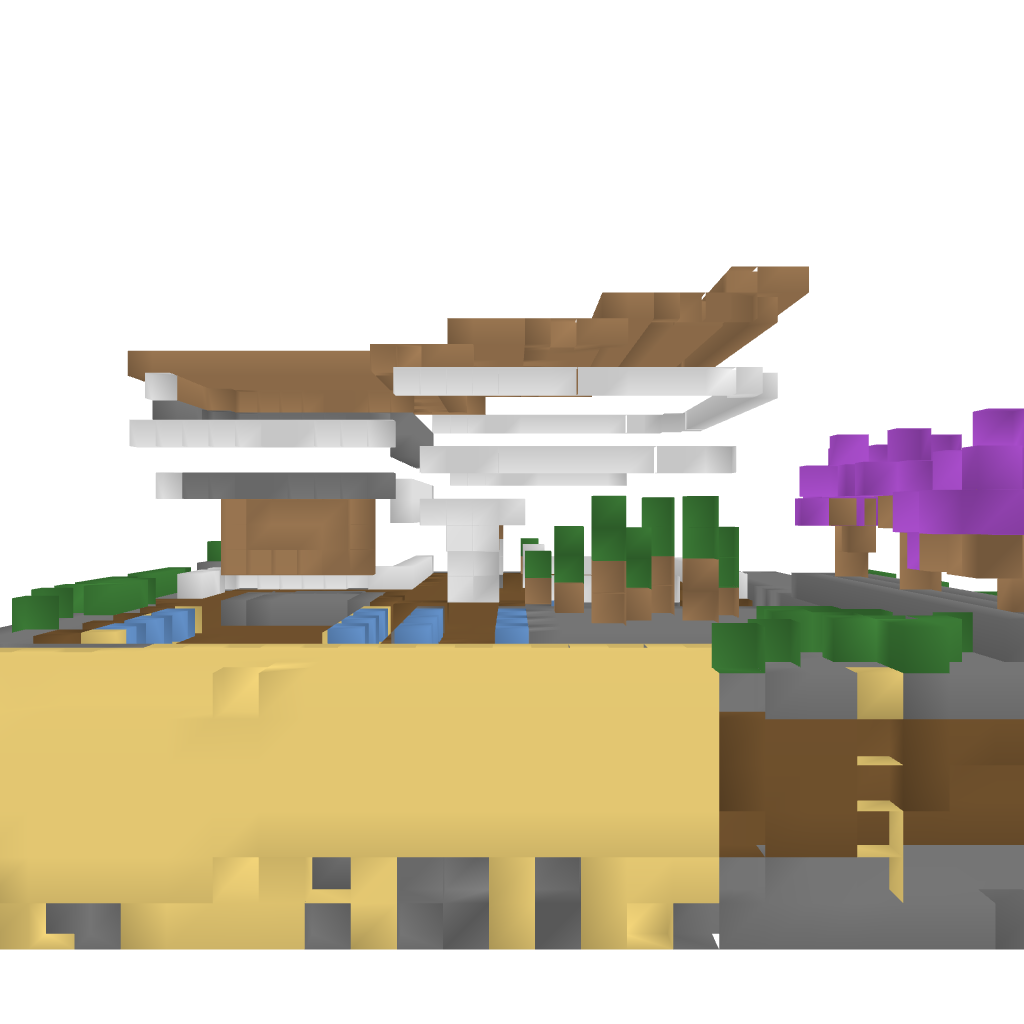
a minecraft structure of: Little modern house #2 bad low quality